Question: Im trying to use drawer toggle in an action bar with sherlock. This is my main activity:
'''
import uk.co.senab.actionbarpulltorefresh.extras.actionbarsherlock.PullToRefreshAttacher;
import android.content.res.Configuration;
import android.os.Bundle;
import android.support.v4.app.ActionBarDrawerToggle;
import android.support.v4.app.Fragment;
import android.support.v4.app.FragmentManager;
import android.support.v4.widget.DrawerLayout;
import android.view.View;
import android.widget.AdapterView;
import android.widget.AdapterView.OnItemClickListener;
import android.widget.ArrayAdapter;
import android.widget.ListView;
import com.actionbarsherlock.app.SherlockFragmentActivity;
import com.actionbarsherlock.view.MenuItem;
import com.mejorandroid.ejemplo3_clase3.fragments.MainFragment;
import com.mejorandroid.ejemplo3_clase3.fragments.TermsFragment;
public class MainActivity extends SherlockFragmentActivity
implements OnItemClickListener{
private ListView drawer_list;
private DrawerLayout drawer_layout;
private ActionBarDrawerToggle drawer_toggle;
private PullToRefreshAttacher pullToRefreshAttacher;
@Override
protected void onCreate(Bundle savedInstanceState) {
super.onCreate(savedInstanceState);
setContentView(R.layout.activity_main);
pullToRefreshAttacher = PullToRefreshAttacher.get(this);
drawer_list = (ListView) findViewById(R.id.left_drawer);
drawer_layout = (DrawerLayout) findViewById(R.id.drawer_layout);
ArrayAdapter<String> drawer_adapter = new ArrayAdapter<String>(this,
R.layout.drawer_list_item, getResources().getStringArray(
R.array.array_drawer_options));
drawer_list.setAdapter(drawer_adapter);
drawer_list.setOnItemClickListener(this);
selectItem(0);
drawer_toggle = new ActionBarDrawerToggle(this, drawer_layout, R.drawable.ic_drawer, R.string.drawer_open, R.string.drawer_close){
@Override
public void onDrawerClosed(View drawerView) {
supportInvalidateOptionsMenu();
}
@Override
public void onDrawerOpened(View drawerView) {
supportInvalidateOptionsMenu();
}
};
drawer_layout.setDrawerListener(drawer_toggle);
getSherlock().getActionBar().setDisplayHomeAsUpEnabled(true);
getSherlock().getActionBar().setHomeButtonEnabled(true);
}
@Override
protected void onPostCreate(Bundle savedInstanceState) {
super.onPostCreate(savedInstanceState);
drawer_toggle.syncState();
}
@Override
public void onConfigurationChanged(Configuration newConfig) {
super.onConfigurationChanged(newConfig);
drawer_toggle.onConfigurationChanged(newConfig);
}
@Override
public boolean onOptionsItemSelected(MenuItem item) {
if(item.getItemId() == android.R.id.home || drawer_toggle.onOptionsItemSelected(item)){
return true;
}
return super.onOptionsItemSelected(item);
}
@Override
public boolean onCreateOptionsMenu(com.actionbarsherlock.view.Menu menu) {
// Inflate the menu; this adds items to the action bar if it is present.
getSupportMenuInflater().inflate(R.menu.main, menu);
return true;
}
public PullToRefreshAttacher getAttacher() {
return pullToRefreshAttacher;
}
public void selectItem(int position){
Fragment f;
if(position==0){
f = new MainFragment();
}else{
f = new TermsFragment();
}
FragmentManager fm = getSupportFragmentManager();
fm.beginTransaction()
.replace(R.id.main_content, f)
.commit();
drawer_list.setItemChecked(position, true);
setTitle(drawer_list.getItemAtPosition(position).toString());
drawer_layout.closeDrawer(drawer_list);
}
@Override
public void onItemClick(AdapterView<?> arg0, View arg1, int position, long arg3) {
selectItem(position);
}
}
'''
In the method onOptionsItemSelected:
'''
@Override
public boolean onOptionsItemSelected(MenuItem item) {
if(item.getItemId() == android.R.id.home || drawer_toggle.onOptionsItemSelected(item)){
return true;
}
return super.onOptionsItemSelected(item);
}
'''
I get:

This is my main.xml:
'''
<android.support.v4.widget.DrawerLayout xmlns:android="http://schemas.android.com/apk/res/android"
android:id="@+id/drawer_layout"
android:layout_width="match_parent"
android:layout_height="match_parent">
<FrameLayout
android:id="@+id/main_content"
android:layout_width="match_parent"
android:layout_height="match_parent"/>
<ListView
android:id="@+id/left_drawer"
android:layout_width="240dp"
android:layout_height="match_parent"
android:layout_gravity="start"
android:choiceMode="singleChoice"
android:divider="@android:color/transparent"
android:dividerHeight="0dp"
android:background="#111"/>
</android.support.v4.widget.DrawerLayout>
'''
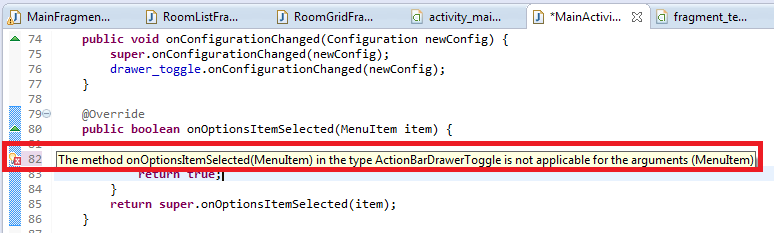
Answer: I had the same problem and this works for me:
'''
@Override
public boolean onOptionsItemSelected(MenuItem item) {
if (item.getItemId() == android.R.id.home) {
if (drawer_layout.isDrawerOpen(drawer_list)) {
drawer_layout.closeDrawer(drawer_list);
} else {
drawer_layout.openDrawer(drawer_list);
}
}
return super.onOptionsItemSelected(item);
}
'''
I don't know if this problem is already fixed in the newest release of the Sherlock library / support library, but the workaround does a good job.